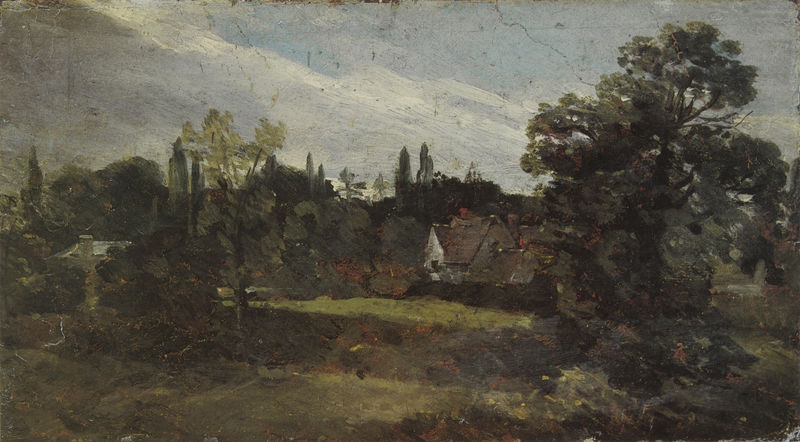
Titel: Houses at East Bergholt from the Fields
Künstler: John Constable
Institution: (Privatbesitz)
Schlagwörter: baum, blau, blätter, dunkel, gemälde, gewitter, himmel, laub, schatten, wasser, weiß, wolken, bäume, fluss, gelb, grün, impressionismus, landschaft, ocker, stadt, äste, abend, blumen, braun, fenster, grau, hintergrund, holz, licht, schwarz, skizze, tür, vordergrund, dach, gras, haus, park, rasen, rot, wiese, wolke, expressionismus, alt, öl, ast, bach, feld, horizont, häuser, hügel, natur, vögel, weide, wind, pastos, sonne, wiesen, land, england, wald, kamin, kamine, schornstein, garten, zypressen, sommer, düster, ort, risse, dorf, dächer, giebel, mauer, hecke, lila, landschaftsmalerei, herbst, weis, idylle, ölgemälde, häuschen, querformat, sturm, architecture, blue, church, fancy, oil, red, white, black, country, dark, duktus, expressionism, gray, green, grey, old, painting, portrait, wall, windows, yellow, flowers, oil painting, brown, menschenleer, regen, versteckt, kreuz, lichtung, friedhof, laubbaum, wood, sad, anwesen, apple, cloud, clouds, sky, tree, ölskizze, background, building, field, house, landscape, nature, orange, germany, houses, roof, roofs, tower, trees, village, wäldchen, zerstört, graben, schattenspiel, autumn, flat, forest, grass, pine, bushes, exterior, garden, path, plants, view, brush strokes, color, impressionism, shadow, gree, sketch, romanticism, glass, fall, plastic, storm, stormy, meadow, town, sunlight, riss, city, day, renoir, spring, leaves, pastoral, brick, buildings, mansion, lawn, art, ground, pastel, study, constable, english, rain, weather, gable, peak, weiler, gars, form, foreground, bush, farm, home, branches, cottage, leaf, outdoors, fields, forrest, felsd, canvas, coulds, minimal, paint, simple, space, chimney, zu hause, blue sky, landscapre, olken, landschaftsgemälde, pines, plain, help, ortschft, bunt, strokes, faktur, dirty, flusss, woods, aspect, countryside, hous, foliage, natural, breeze, trunks, modersohn, paula, idyllic, zypresen, grotto, bauern, medow, braun#, nebel, fuck, crops, landcape, yard, tress, chimeny, paiting, paintin, foregroun, no figures, shurbs, far, chimany, prarie, chimneyh, art history, ky, hedge, kind in der mitte ganz klein, pinselfaktur, suburb, grun, anonym, chimney], muted colors, paysage, treese, cult, needing restoration, frass, coutryside, boulding, meme, ağaç, himmle, criel, stromy, merger, smal home, entlegen, agger, brwn, landscaper, nauter, mutters gemälde, vorstadt